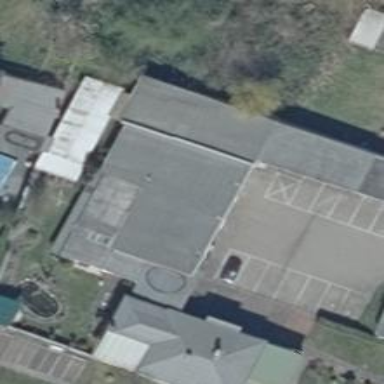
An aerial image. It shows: Car repair shop.